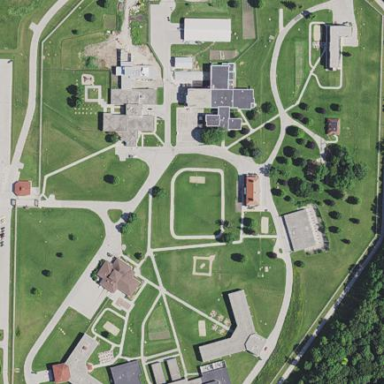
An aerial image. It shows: Prison.